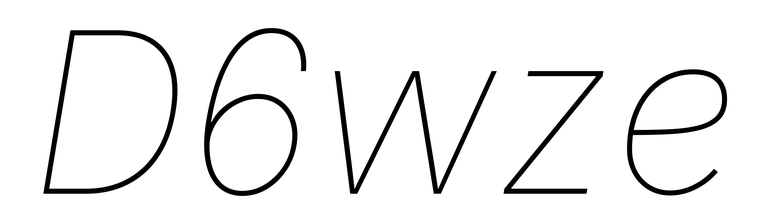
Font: Inter-Italic_Thin_Italic